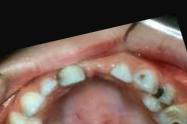
Condition: Caries